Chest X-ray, AP view. Patient: 44 years old, sex M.
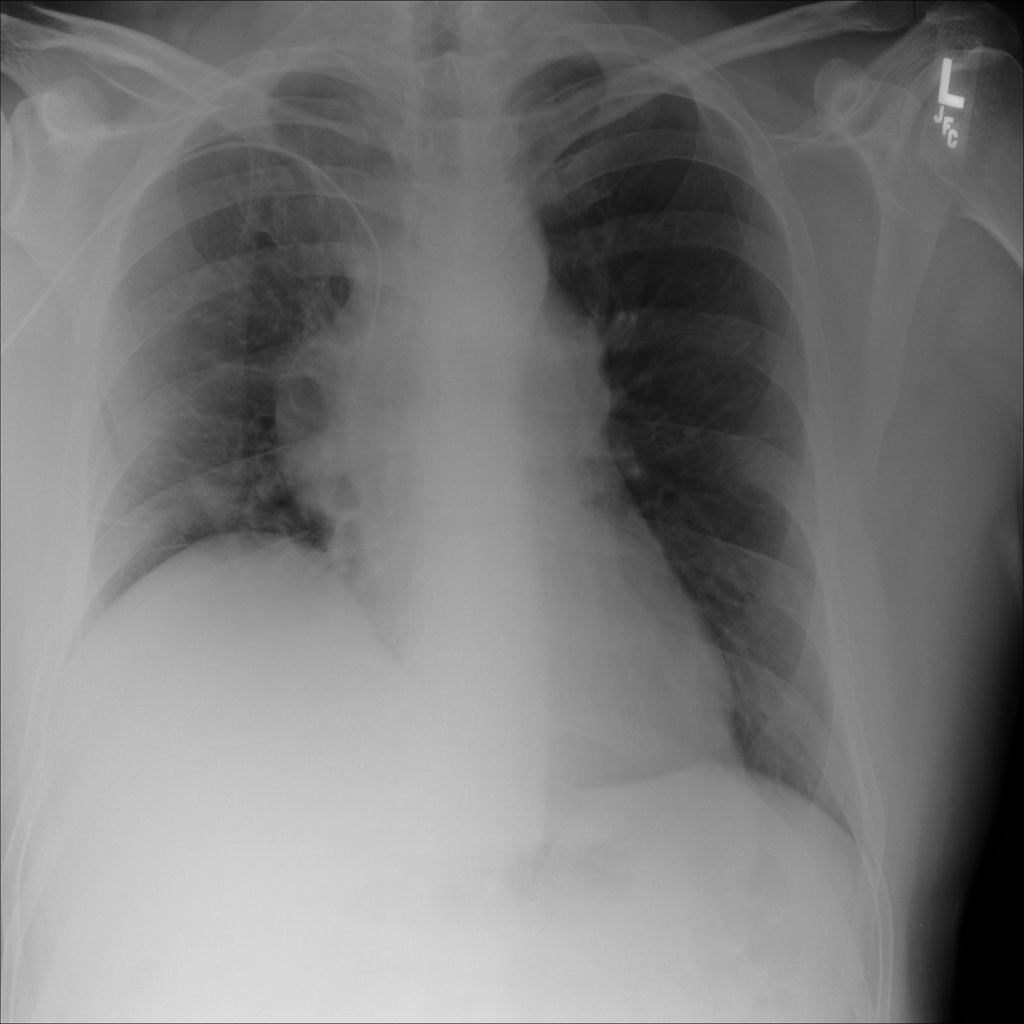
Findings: Atelectasis, Mass